Field crop: maize
Growth stage: 2
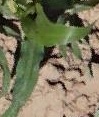
Species: maize